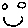
Label: smiley face